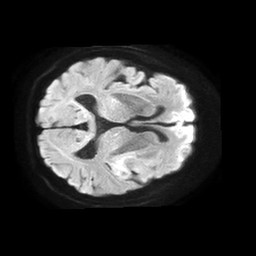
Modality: TRACE
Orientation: axial
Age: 84
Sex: female
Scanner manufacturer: philips
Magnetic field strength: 1.5 T
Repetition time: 4.6 s
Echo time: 0.08631 s